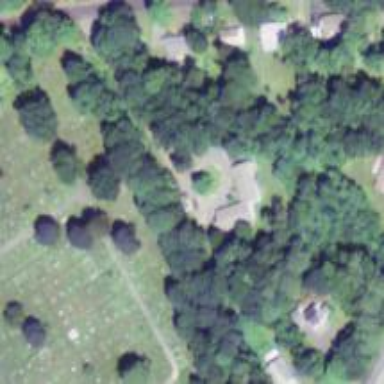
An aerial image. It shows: Cemetery that holds historical significance.